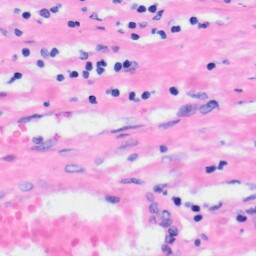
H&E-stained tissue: Liver